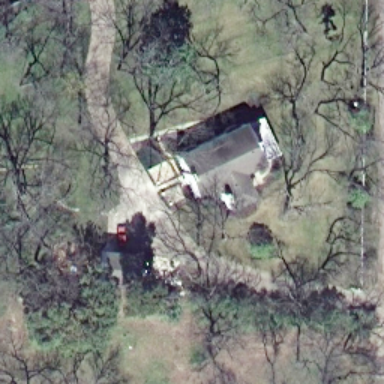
A villa with grey roofs is surrounded by trees and lawn in the sparse residential area .